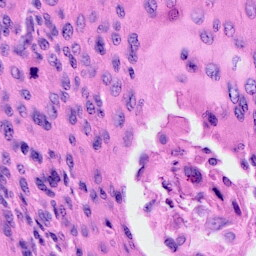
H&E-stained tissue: Cervix